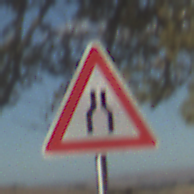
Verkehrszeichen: VerengteFahrbahn
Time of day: MorningAfternoon
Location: Outdoor (Nature)
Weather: PartlyCloudy
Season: NotSpecified
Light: Natural